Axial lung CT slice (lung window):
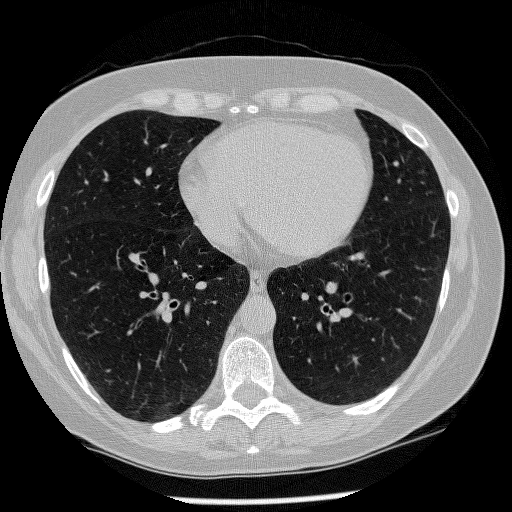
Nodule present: no